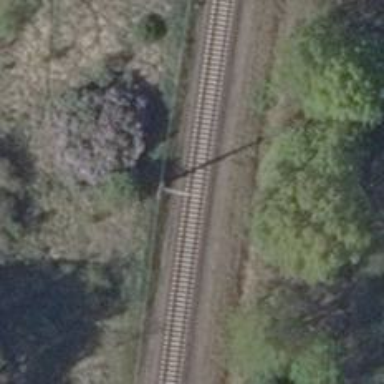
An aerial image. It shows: Railway track with contact line for electrification.